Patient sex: F
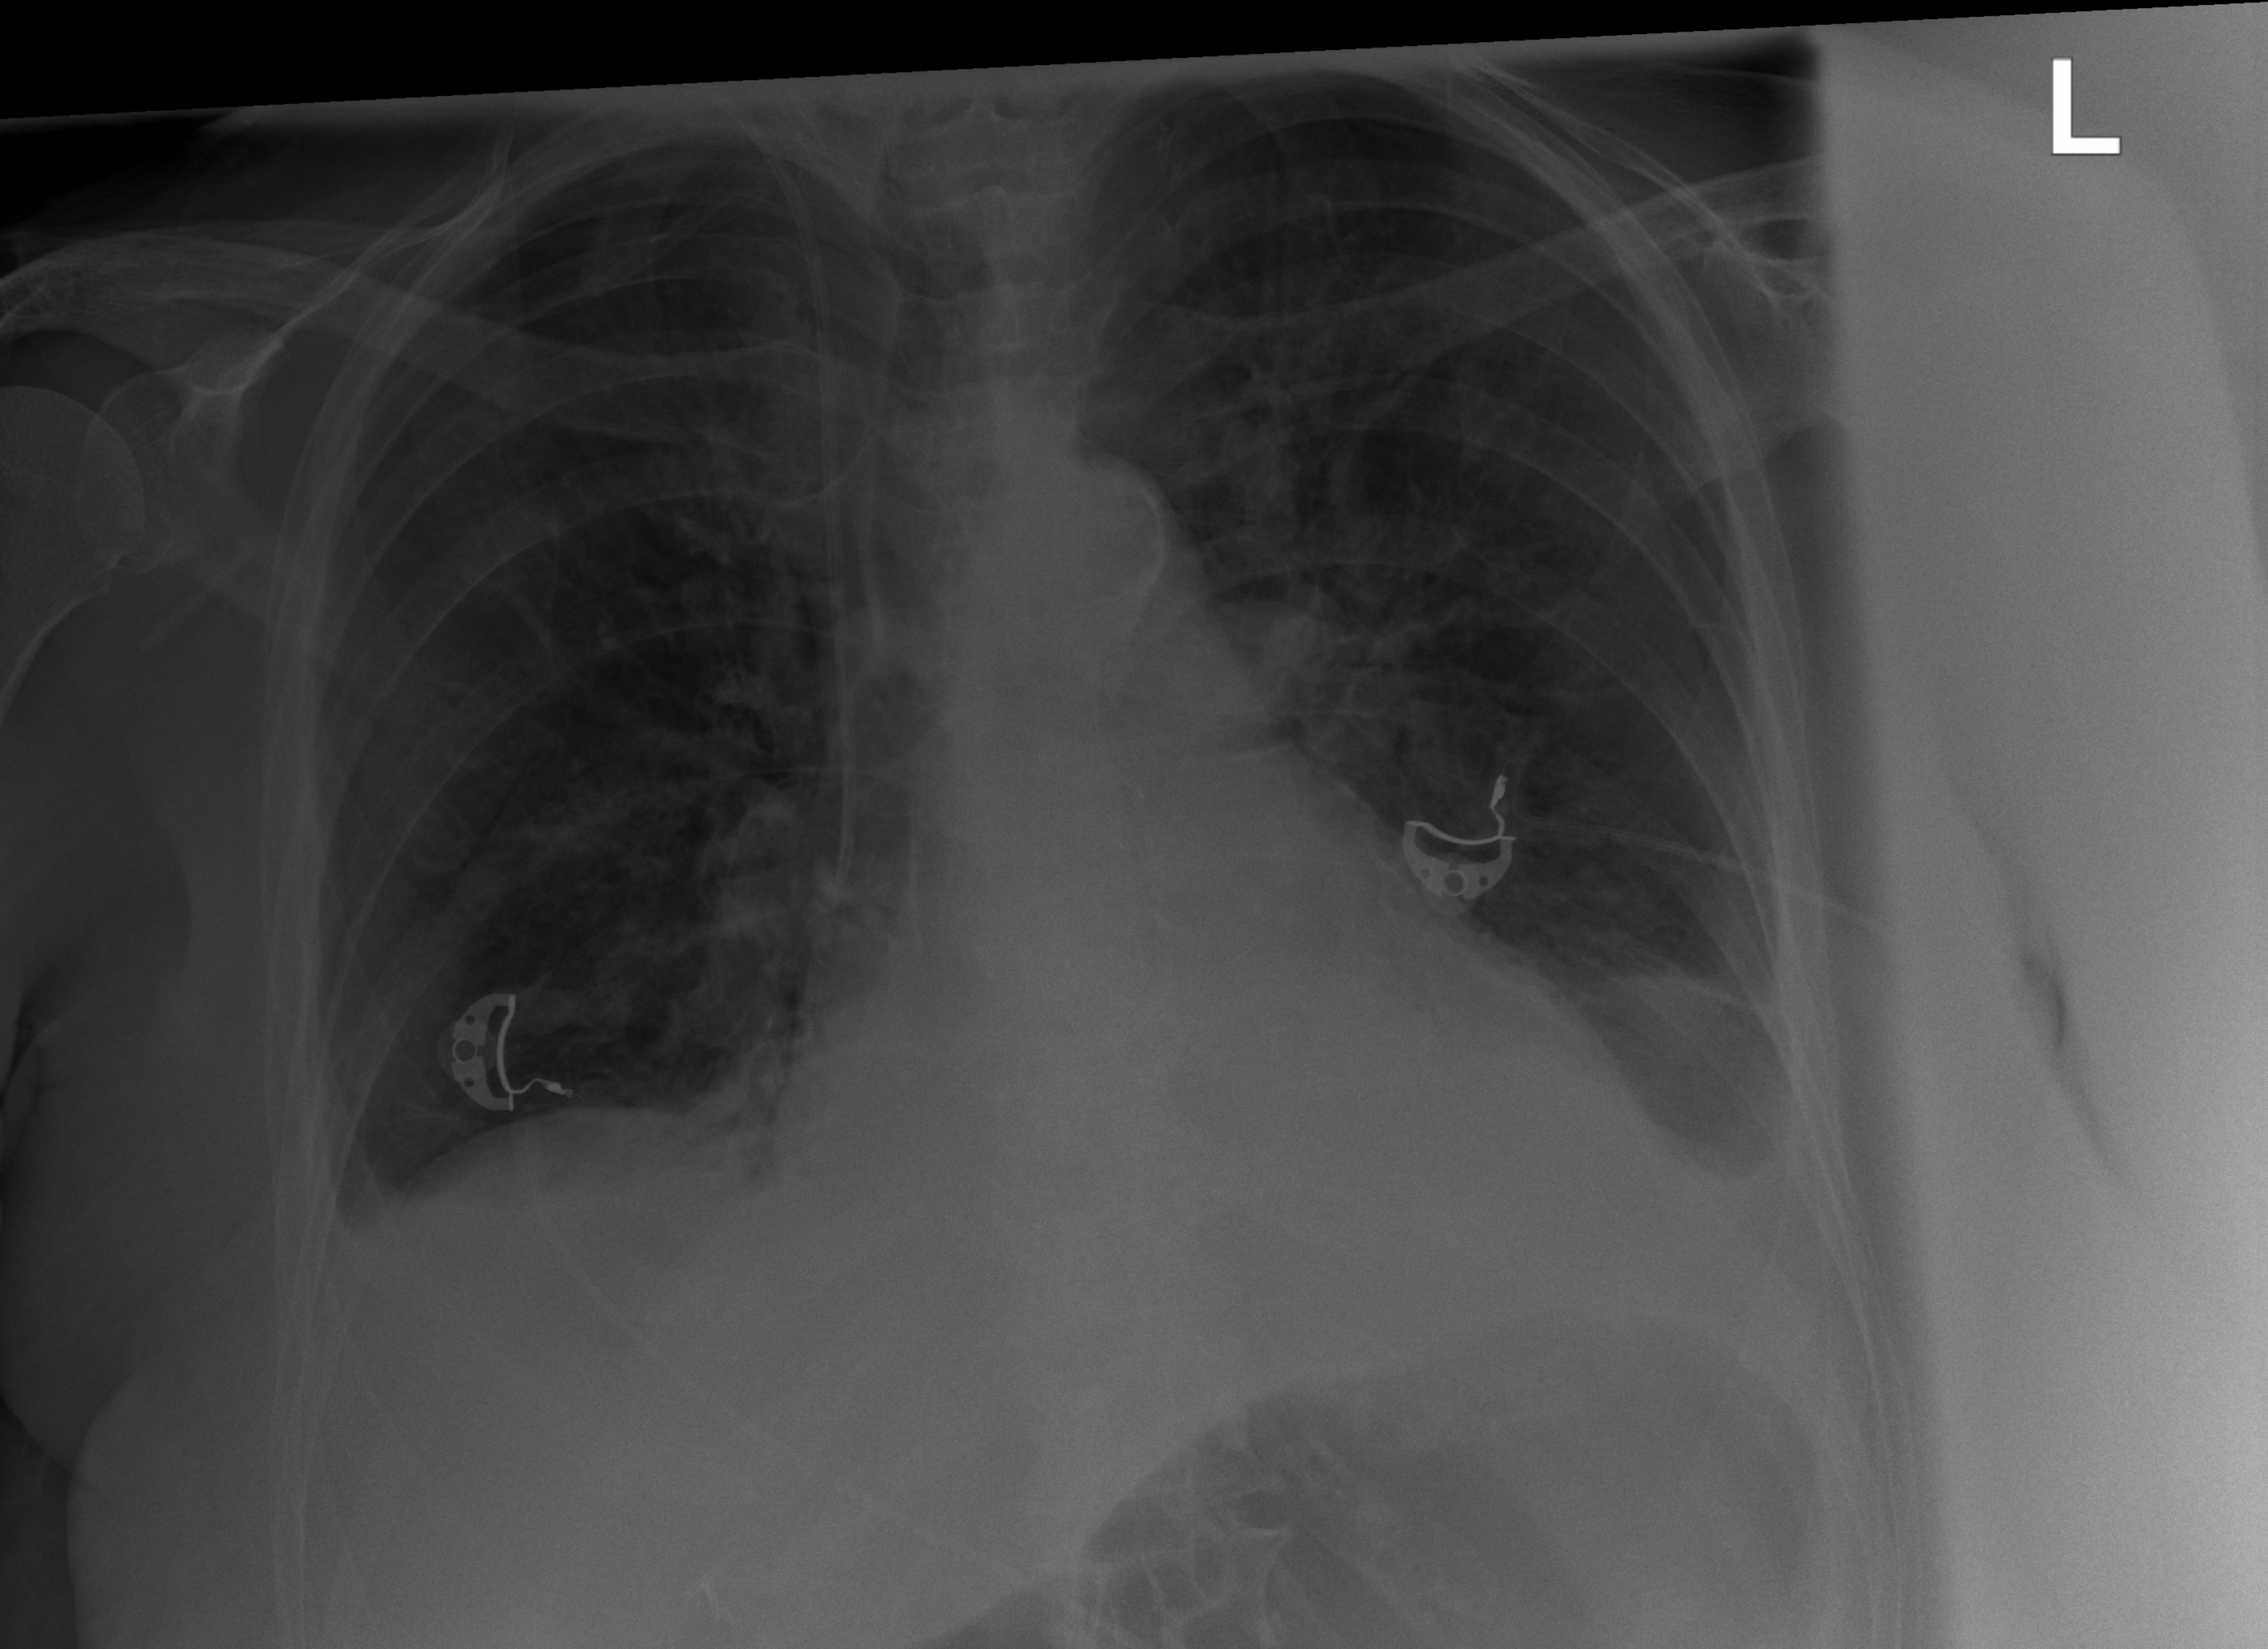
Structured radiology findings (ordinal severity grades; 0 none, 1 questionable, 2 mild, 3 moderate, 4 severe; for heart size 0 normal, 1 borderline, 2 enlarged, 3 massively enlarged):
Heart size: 0
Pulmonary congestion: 2
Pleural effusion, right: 2
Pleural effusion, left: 2
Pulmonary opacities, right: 0
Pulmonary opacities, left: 0
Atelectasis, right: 2
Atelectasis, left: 2